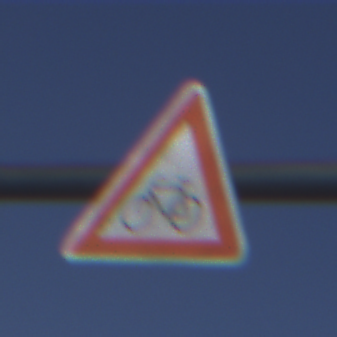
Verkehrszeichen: RadverkehrRechts
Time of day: MorningAfternoon
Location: Outdoor (Nature)
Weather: Clear
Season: NotSpecified
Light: Natural